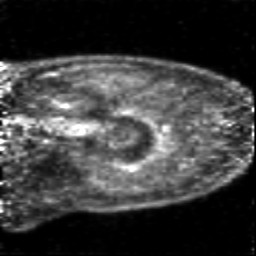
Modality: PET
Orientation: sagittal
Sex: male
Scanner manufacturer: siemens